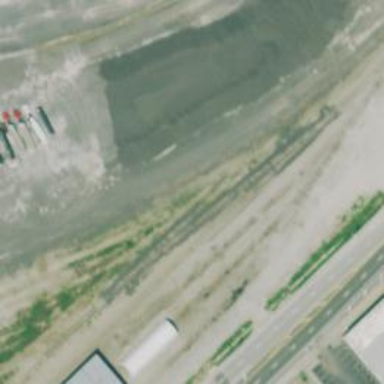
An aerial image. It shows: Disused railway yard.